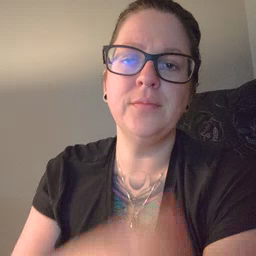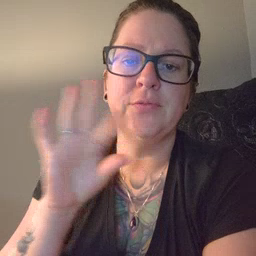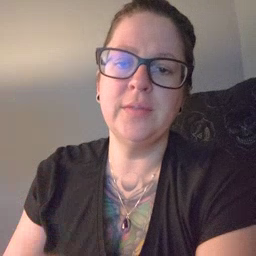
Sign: frenchfries